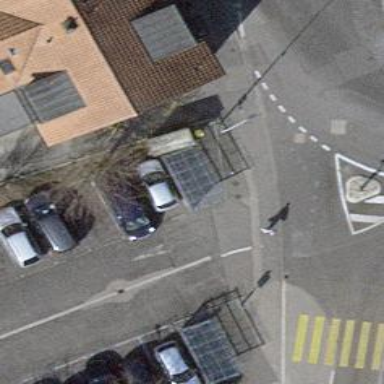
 designated as parking aisle. There is also sidewalk."